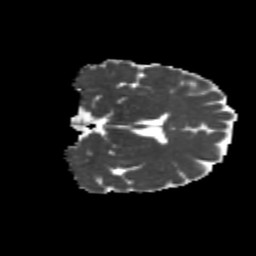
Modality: MD
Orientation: coronal
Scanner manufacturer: siemens
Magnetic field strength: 3 T
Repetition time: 4.16 s
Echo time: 0.0806 s